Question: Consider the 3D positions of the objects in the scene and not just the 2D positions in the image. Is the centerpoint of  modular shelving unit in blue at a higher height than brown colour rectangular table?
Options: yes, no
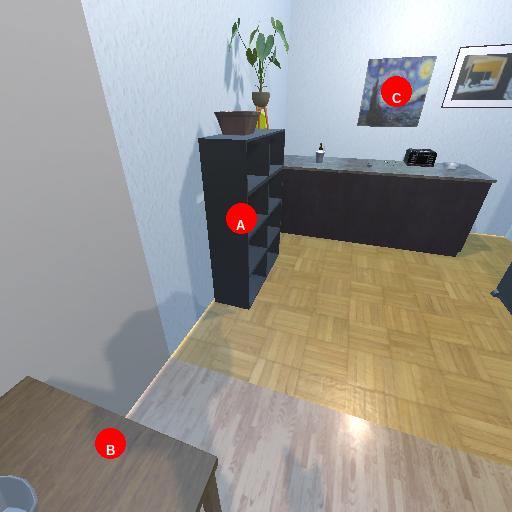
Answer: yes